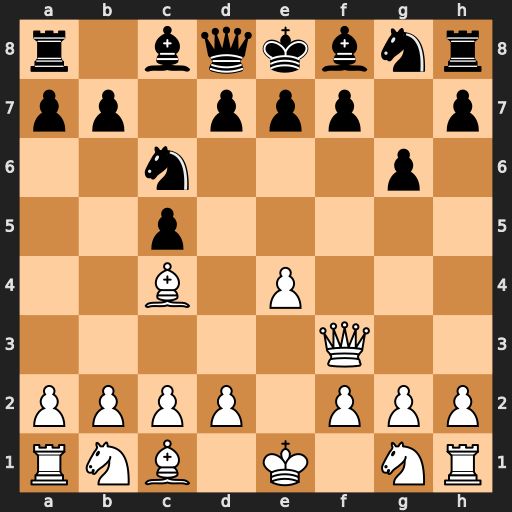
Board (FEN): r1bqkbnr/pp1ppp1p/2n3p1/2p5/2B1P3/5Q2/PPPP1PPP/RNB1K1NR
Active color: w
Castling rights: KQkq
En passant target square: -
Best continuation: Qxf7#